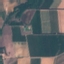
Land use / land cover class: PermanentCrop